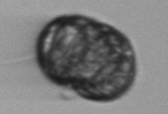
Label: Margalefidinium